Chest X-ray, PA view. Patient: 16 years old, sex M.
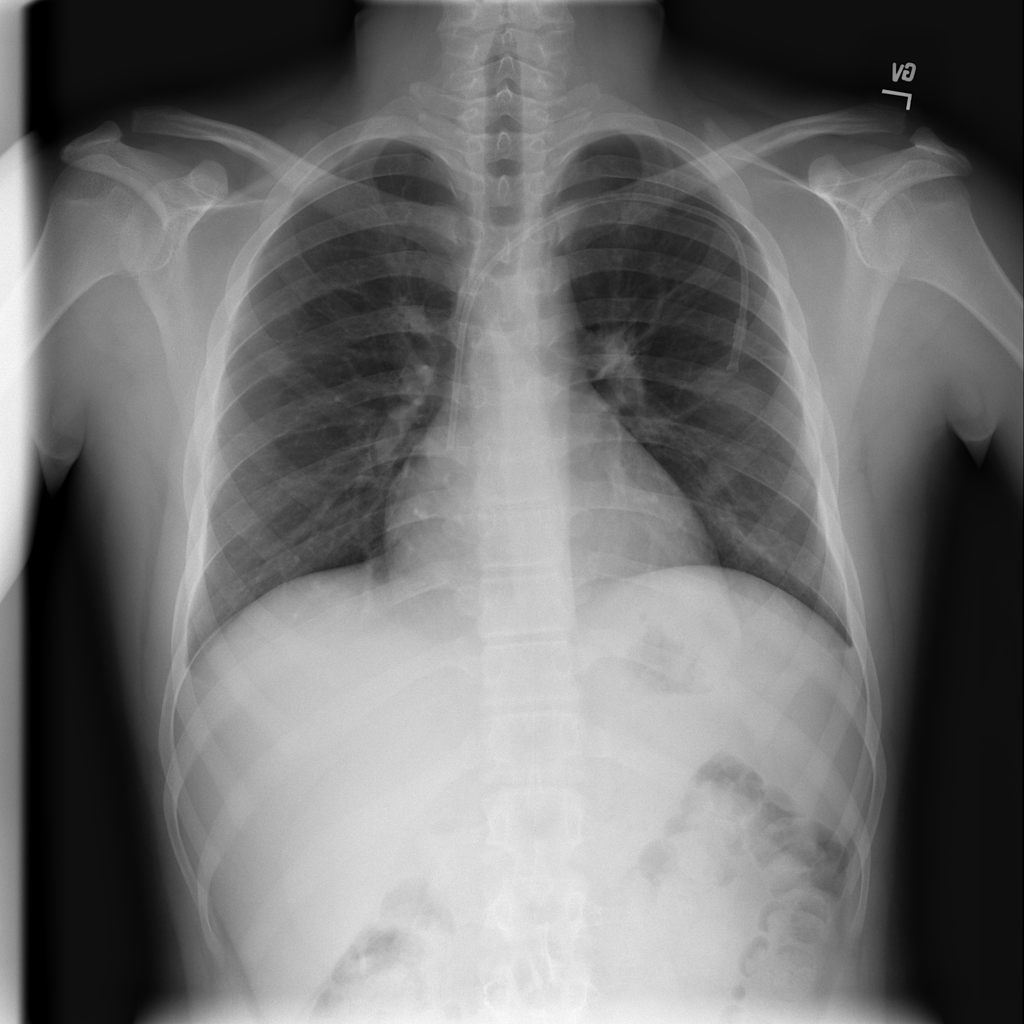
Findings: No Finding